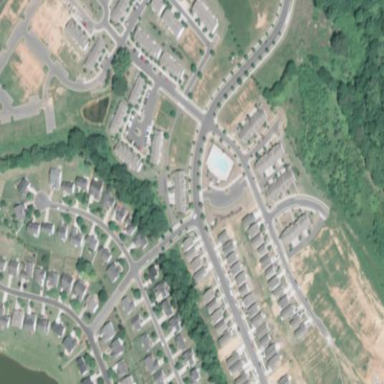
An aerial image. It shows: Single-family residential area.